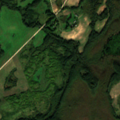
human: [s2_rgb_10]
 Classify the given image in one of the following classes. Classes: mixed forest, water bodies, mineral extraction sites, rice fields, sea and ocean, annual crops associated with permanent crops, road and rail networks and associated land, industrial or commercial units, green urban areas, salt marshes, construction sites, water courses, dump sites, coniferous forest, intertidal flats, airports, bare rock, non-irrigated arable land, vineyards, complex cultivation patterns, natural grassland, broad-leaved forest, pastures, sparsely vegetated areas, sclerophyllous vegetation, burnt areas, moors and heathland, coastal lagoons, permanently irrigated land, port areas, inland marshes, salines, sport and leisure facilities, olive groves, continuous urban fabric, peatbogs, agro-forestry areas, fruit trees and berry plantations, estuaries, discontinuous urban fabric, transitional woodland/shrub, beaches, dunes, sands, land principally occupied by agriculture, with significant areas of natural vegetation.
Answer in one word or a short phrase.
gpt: non-irrigated arable land, land principally occupied by agriculture, with significant areas of natural vegetation, broad-leaved forest, mixed forest, transitional woodland/shrub, inland marshes, water bodies